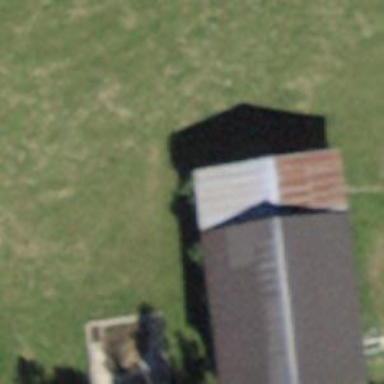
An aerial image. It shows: Rural barn.